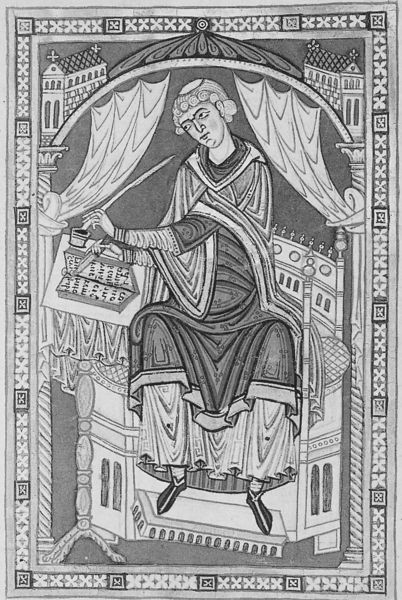
Titel: Leben und Wunder des hl. Amand
Institution: Valenciennes, Bibliothèque Municipale
Schlagwörter: feder, mann, sitzen, schwarz, stuhl, tisch, weiss, zeichnung, gebäude, bibel, johannes, mensch, rahmen, vorhang, häuser, locken, schrift, sitz, bogen, kuppel, papst, thron, buch, kreuz, schwarzweiß, tinte, pult, schreiben, heiliger, schreiber, tintenfass, schreibpult, lukas, sankt, matthäus, johanns